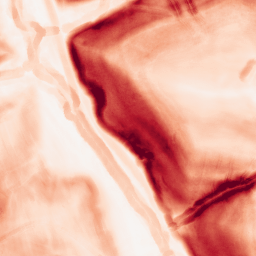
Category: morphological
Decomposition family: morphological_gradient
Decomposition parameters: size: 5
shape: disk
Upsampling method: quintic
Upsampling parameters: scale: 4
Upsampling scale: 4